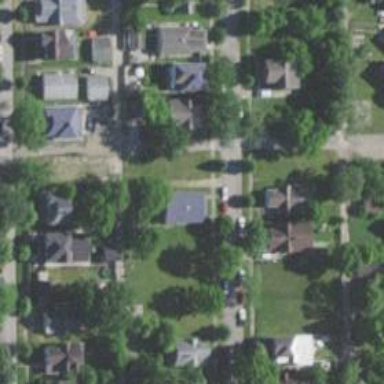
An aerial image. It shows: Alley classified as service road.